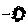
Label: sun